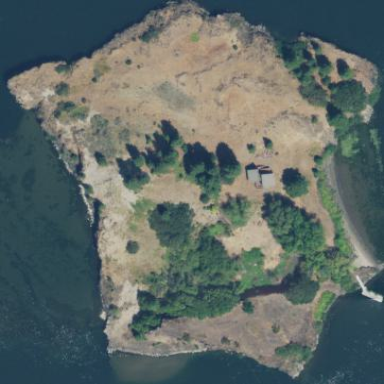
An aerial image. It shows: Islet.